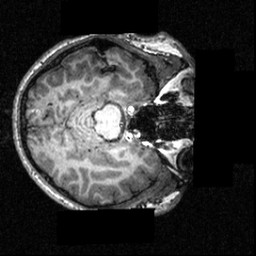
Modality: T1w
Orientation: axial
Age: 18
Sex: male
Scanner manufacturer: siemens
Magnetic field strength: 3.951 T
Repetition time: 1.5 s
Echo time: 0.00335 s